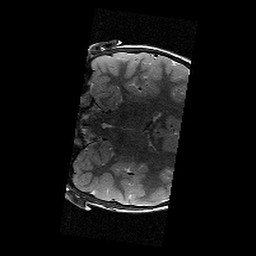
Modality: T2w
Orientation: coronal
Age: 8
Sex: female
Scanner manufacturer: siemens
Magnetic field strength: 3 T
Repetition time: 9.23 s
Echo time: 0.067 s